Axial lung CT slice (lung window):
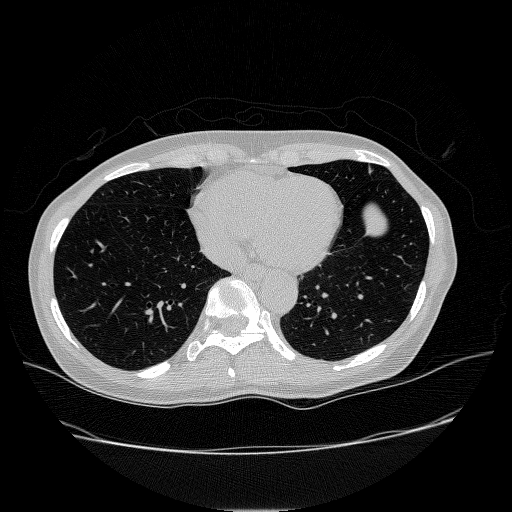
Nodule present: no